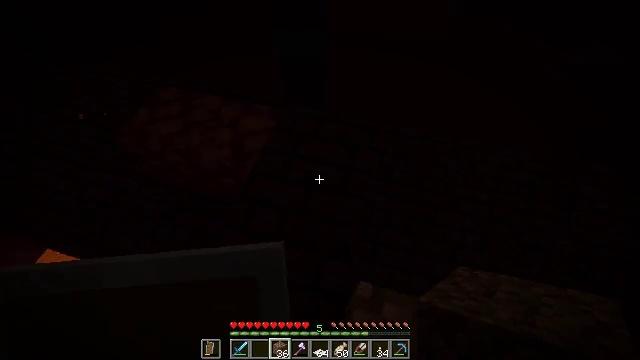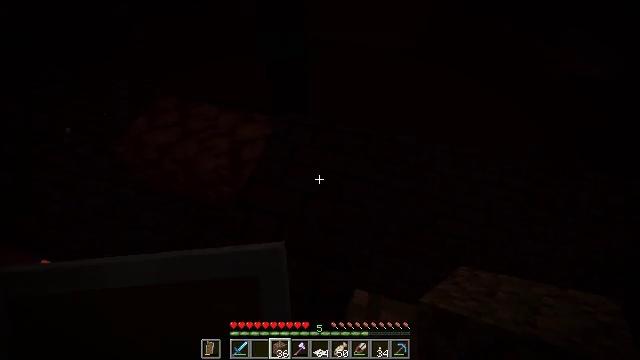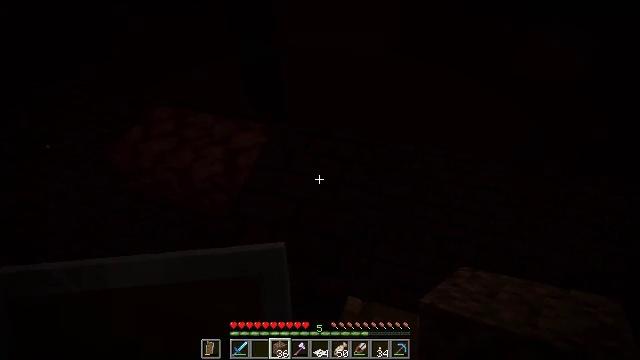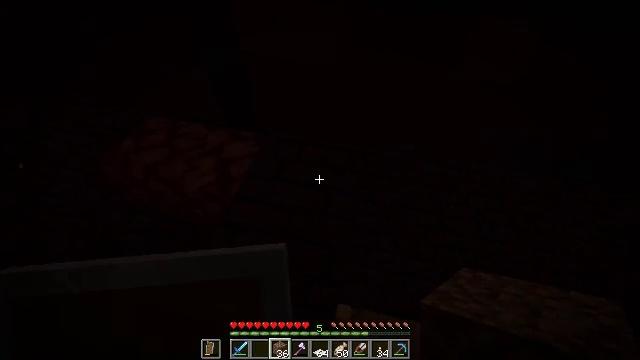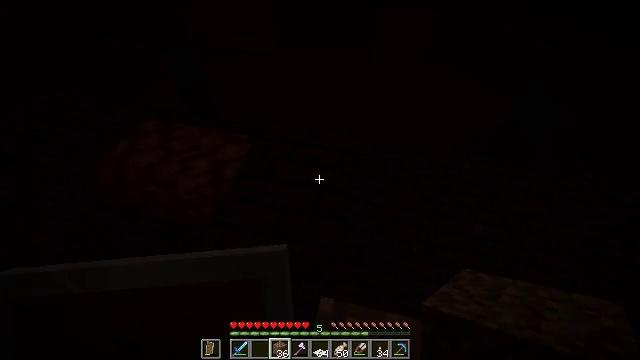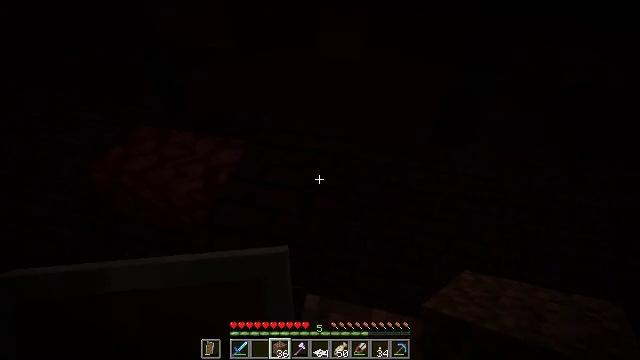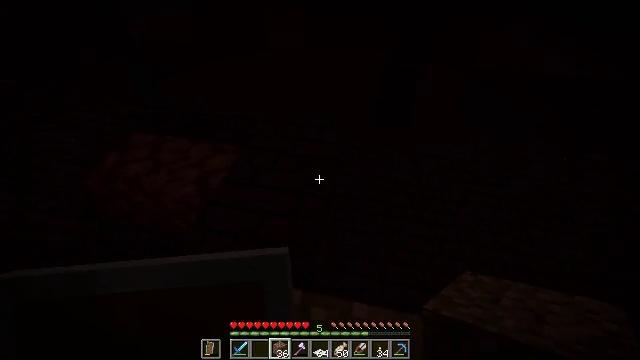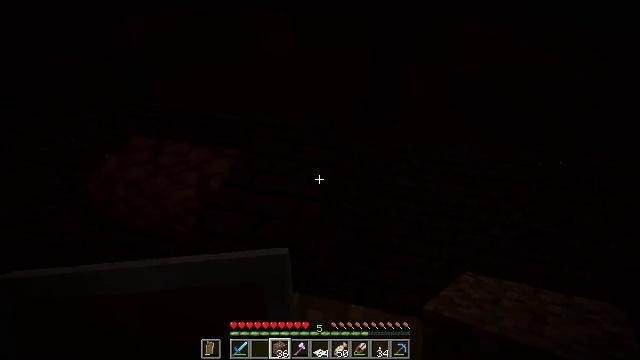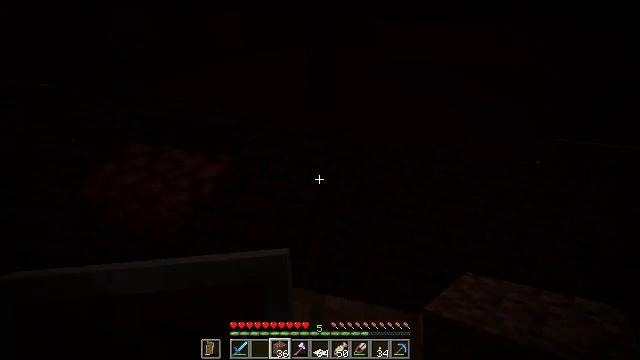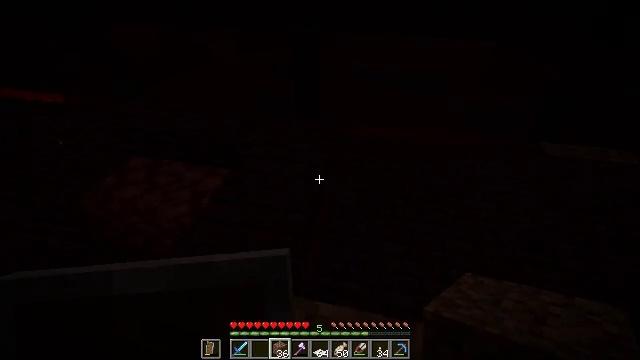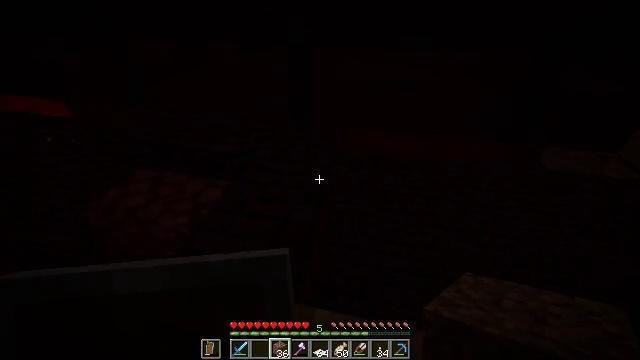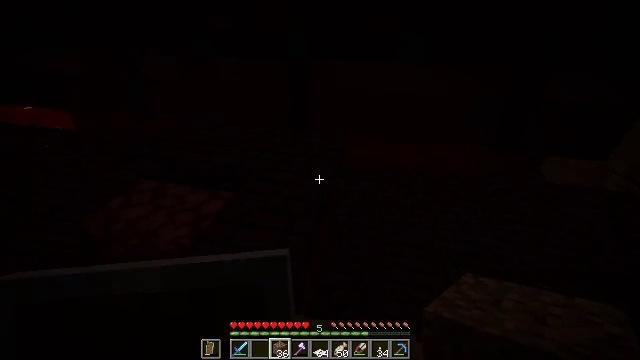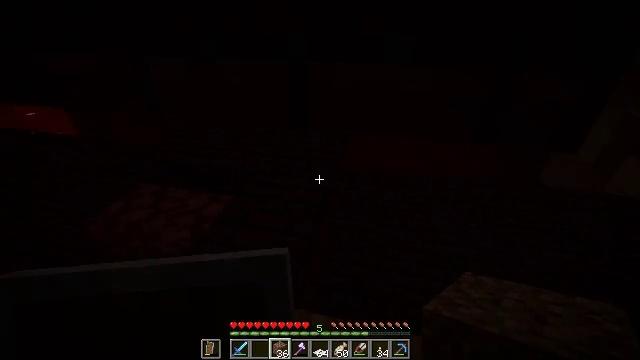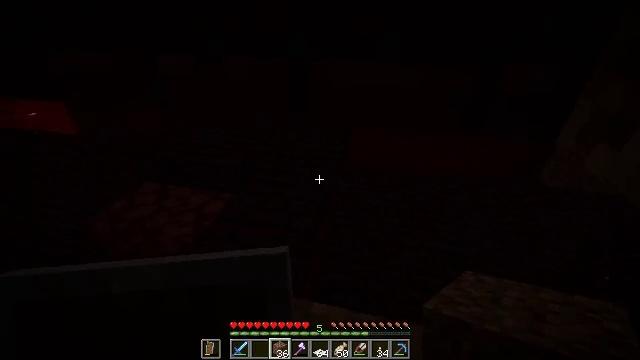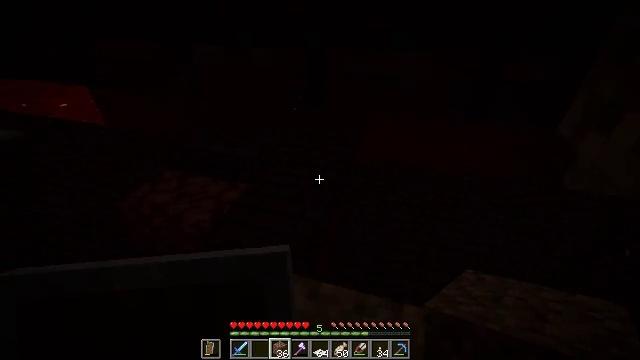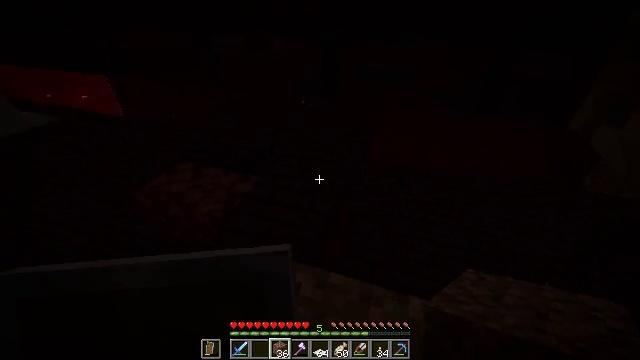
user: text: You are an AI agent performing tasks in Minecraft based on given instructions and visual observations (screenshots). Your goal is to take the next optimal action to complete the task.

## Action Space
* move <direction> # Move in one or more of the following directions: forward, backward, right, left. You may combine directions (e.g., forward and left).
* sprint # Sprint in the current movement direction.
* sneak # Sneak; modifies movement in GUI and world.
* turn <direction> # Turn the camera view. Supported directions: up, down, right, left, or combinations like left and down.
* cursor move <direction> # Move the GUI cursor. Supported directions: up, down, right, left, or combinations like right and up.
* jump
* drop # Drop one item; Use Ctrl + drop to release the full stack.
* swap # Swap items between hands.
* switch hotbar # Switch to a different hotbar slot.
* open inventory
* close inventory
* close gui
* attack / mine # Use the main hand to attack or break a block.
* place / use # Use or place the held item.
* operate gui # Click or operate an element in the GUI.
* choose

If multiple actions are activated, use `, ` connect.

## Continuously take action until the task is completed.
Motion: motion action
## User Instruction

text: Collect nether brick slab from the structure.
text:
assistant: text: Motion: move forward and move right, sneak, turn up
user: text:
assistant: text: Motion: move right, sneak, turn up
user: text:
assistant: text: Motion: move back and move right, sneak, turn right and up
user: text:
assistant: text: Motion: move back and move right, sneak
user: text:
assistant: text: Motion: move back and move right, sneak, turn up
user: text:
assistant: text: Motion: move back and move right, sneak, turn up
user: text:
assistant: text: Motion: move back and move right, sneak, turn up
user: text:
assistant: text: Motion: move back and move right, sneak, turn up
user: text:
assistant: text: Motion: move back, sneak, turn up
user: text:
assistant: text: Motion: move back, sneak, turn up
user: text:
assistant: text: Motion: move back, sneak, turn up
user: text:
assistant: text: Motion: move back, sneak, turn up
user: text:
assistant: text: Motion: move back, sneak
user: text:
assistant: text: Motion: move back, sneak, turn left
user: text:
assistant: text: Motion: sneak, turn left
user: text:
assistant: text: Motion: sneak, turn left
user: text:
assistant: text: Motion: sneak, turn up
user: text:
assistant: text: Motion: sneak, turn right and up
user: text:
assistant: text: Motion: sneak, turn right and up
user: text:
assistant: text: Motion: sneak, turn right and up
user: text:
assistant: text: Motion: sneak, turn right and up
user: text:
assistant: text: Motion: sneak, turn right and up
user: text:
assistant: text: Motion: sneak, turn right and up
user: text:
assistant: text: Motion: sneak, turn right and up
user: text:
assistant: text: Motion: sneak, turn right
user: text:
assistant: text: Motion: sneak
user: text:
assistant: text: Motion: sneak
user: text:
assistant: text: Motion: sneak
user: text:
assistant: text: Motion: sneak
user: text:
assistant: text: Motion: sneak